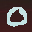
Label: 0